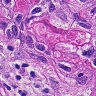
Metastatic tissue present: yes